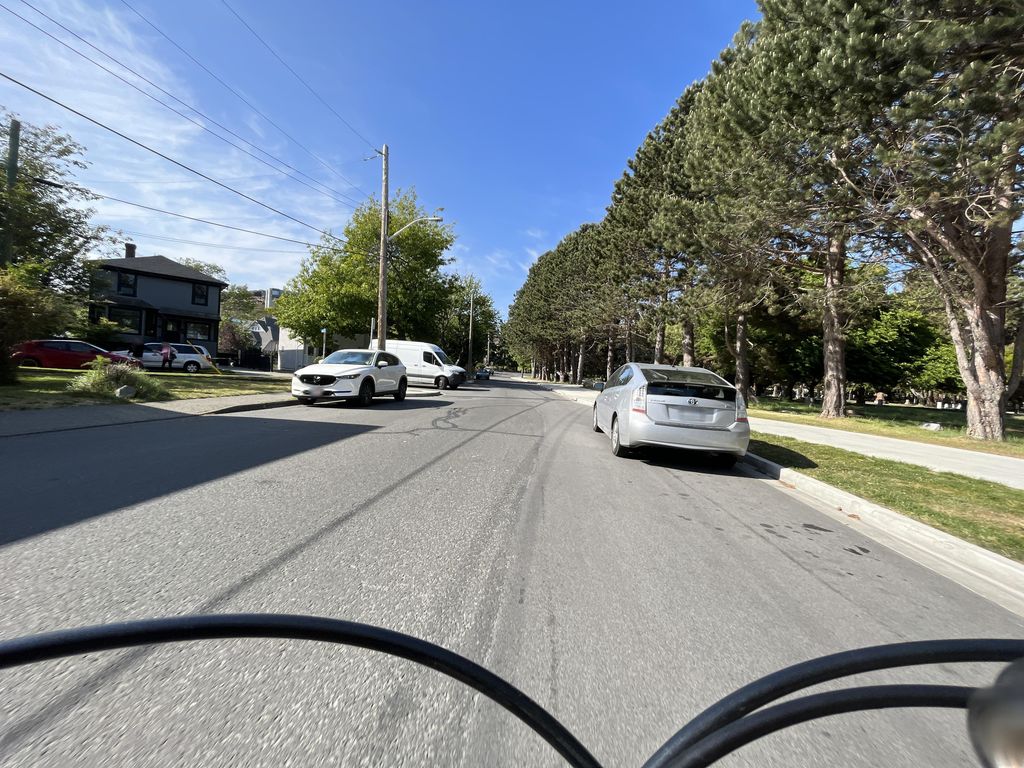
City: victoria